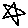
Label: star